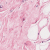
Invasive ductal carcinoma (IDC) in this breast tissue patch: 0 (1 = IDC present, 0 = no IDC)